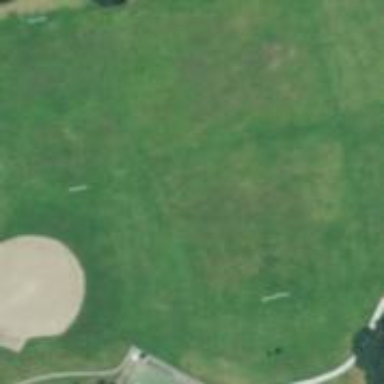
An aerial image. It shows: Baseball pitch for leisure land.